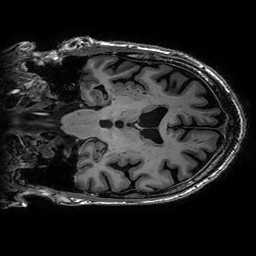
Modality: T1w
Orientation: coronal
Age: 73
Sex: male
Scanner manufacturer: ge
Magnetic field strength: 3 T
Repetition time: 0.01002 s
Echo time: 0.002988 s